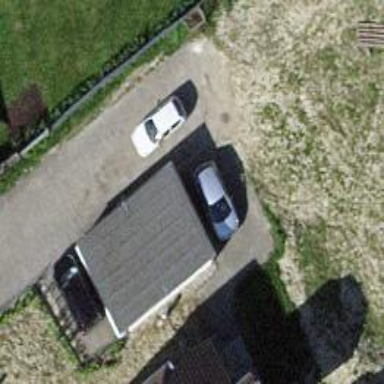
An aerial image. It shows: Garage building.